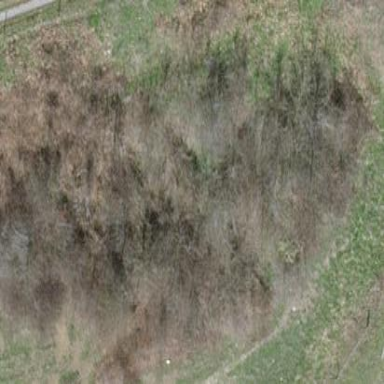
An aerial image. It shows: Patch of scrub vegetation.